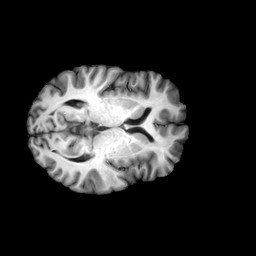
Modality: T1w
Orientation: axial
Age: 29
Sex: female
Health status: ill